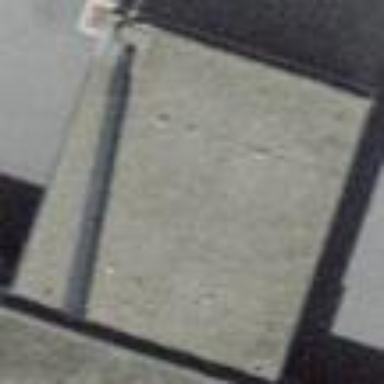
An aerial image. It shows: View of roof of building.